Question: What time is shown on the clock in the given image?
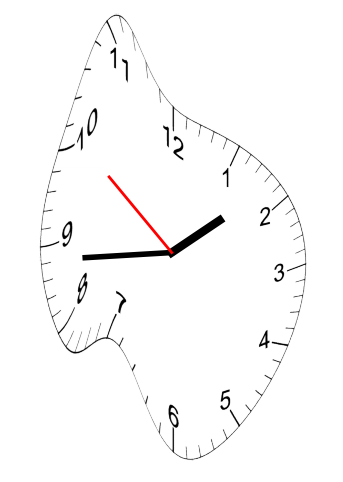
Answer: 01:43:51